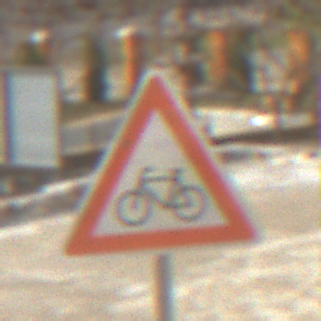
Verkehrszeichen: RadverkehrRechts
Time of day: MorningAfternoon
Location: Outdoor (Urban)
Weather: PartlyCloudy
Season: NotSpecified
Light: Natural